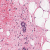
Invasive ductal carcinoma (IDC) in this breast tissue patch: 0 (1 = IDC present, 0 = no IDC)